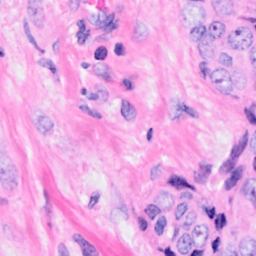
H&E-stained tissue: Breast